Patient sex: F
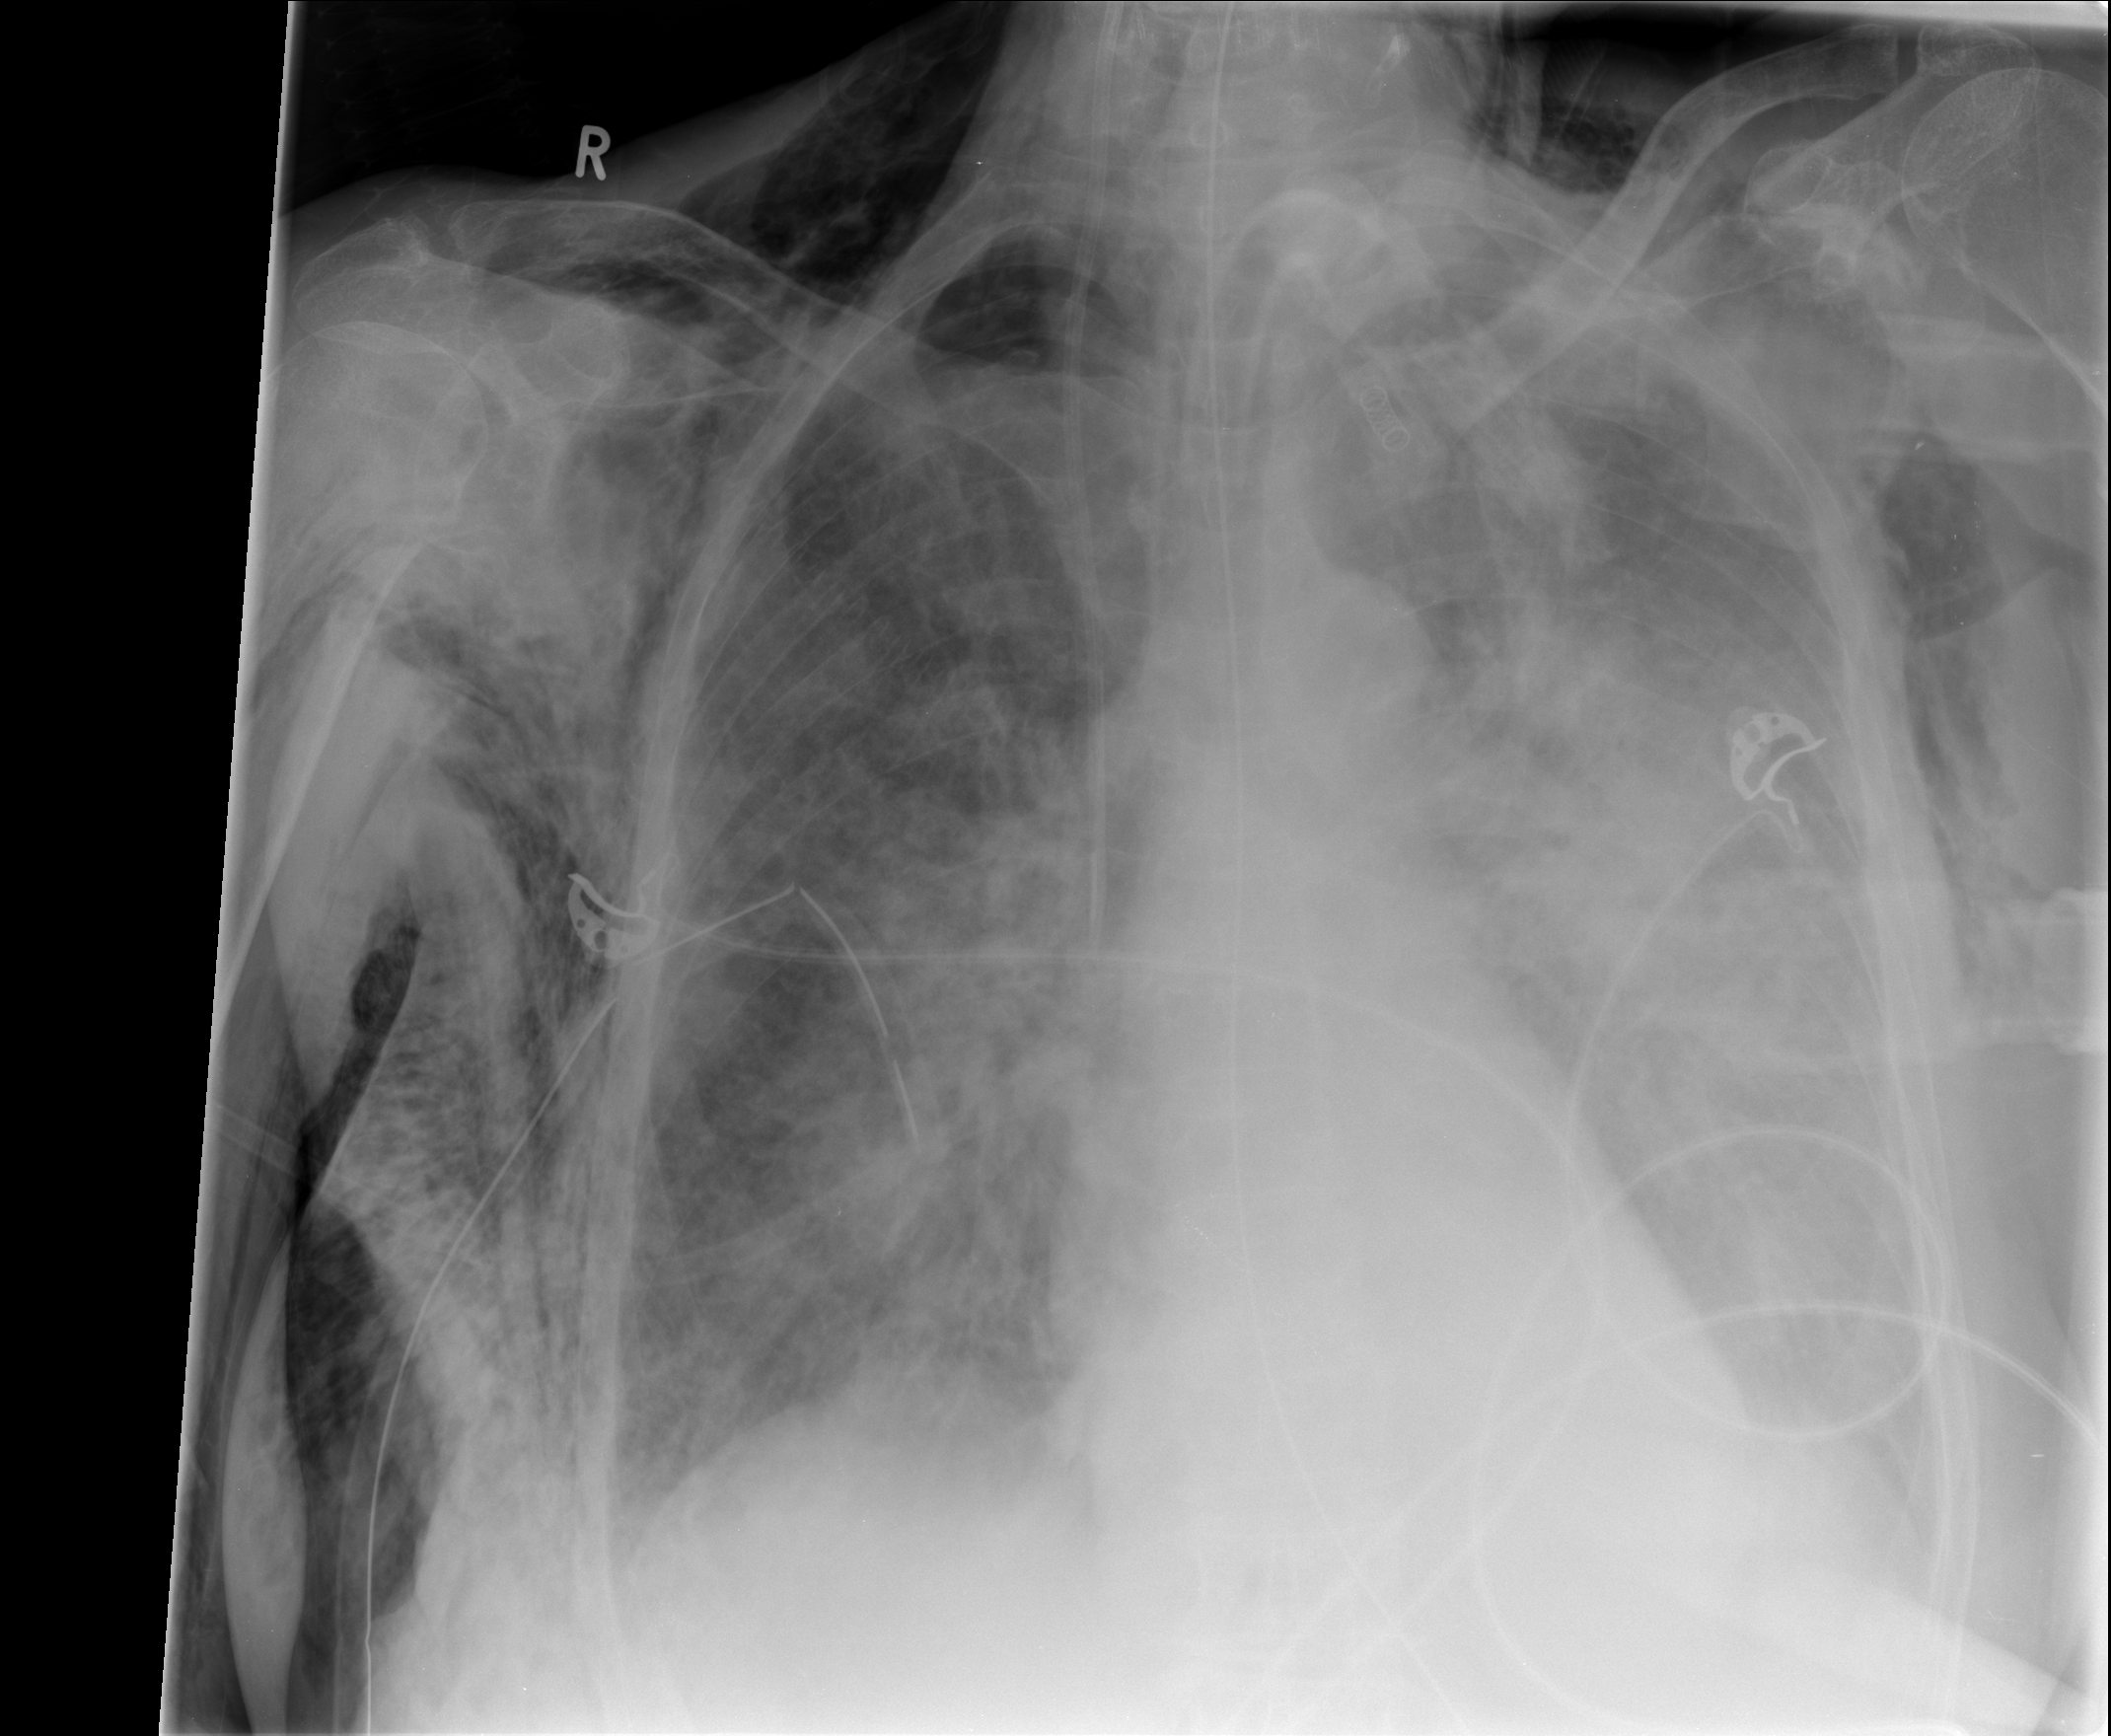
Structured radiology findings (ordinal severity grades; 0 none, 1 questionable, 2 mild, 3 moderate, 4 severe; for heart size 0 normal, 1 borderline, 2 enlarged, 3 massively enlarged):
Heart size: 0
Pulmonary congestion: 3
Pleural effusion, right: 0
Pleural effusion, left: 2
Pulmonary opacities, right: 3
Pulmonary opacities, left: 3
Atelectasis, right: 3
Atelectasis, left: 3